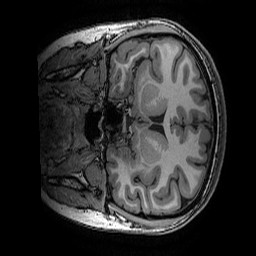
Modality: T1w
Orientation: coronal
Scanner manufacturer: ge
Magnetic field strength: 3 T
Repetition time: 0.007 s
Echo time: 0.00342 s